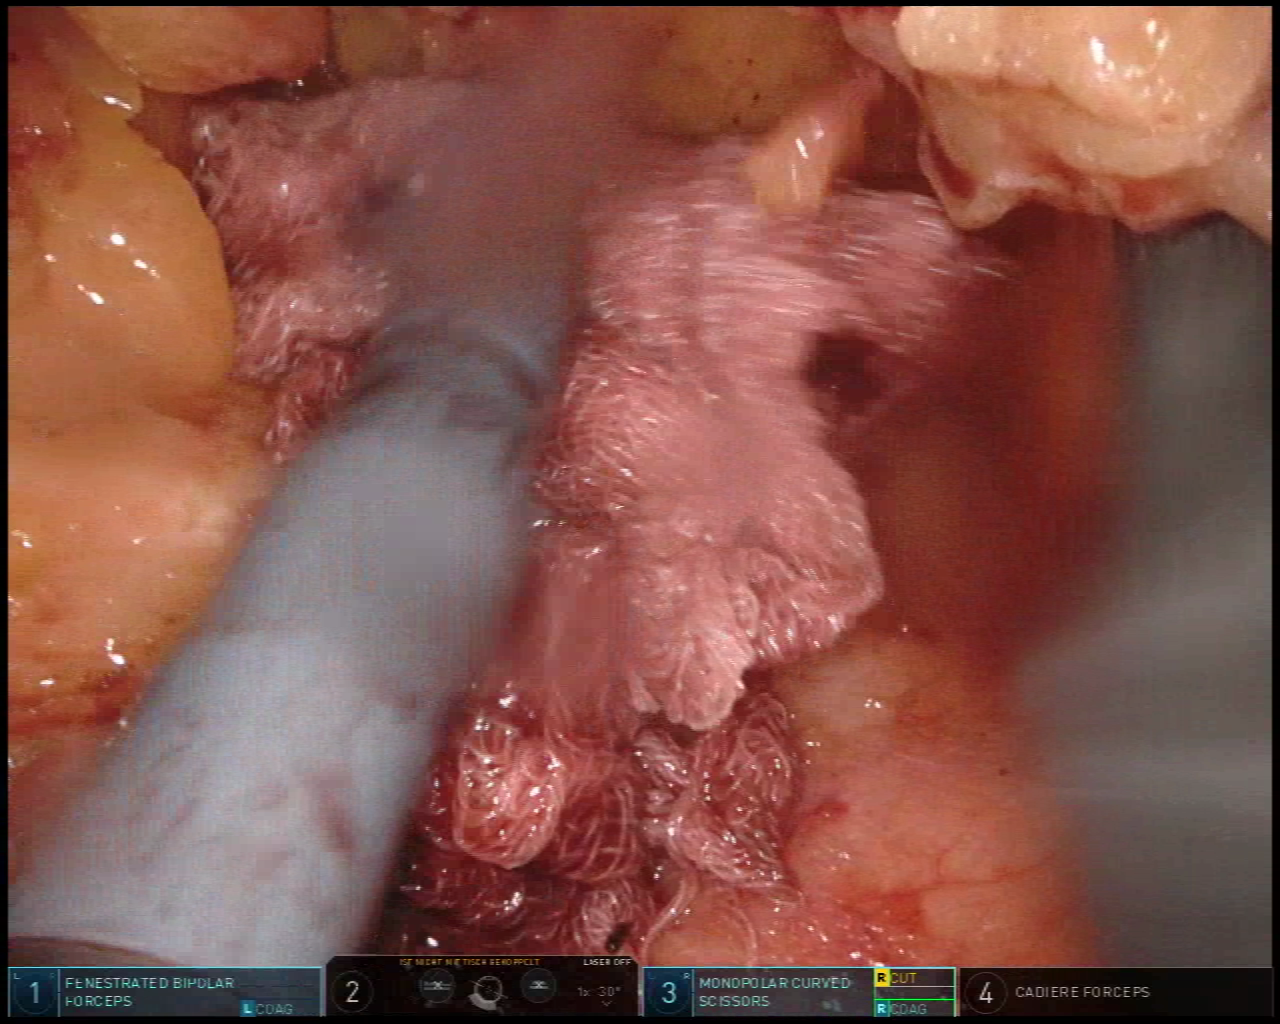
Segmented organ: pancreas
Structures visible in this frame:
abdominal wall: no
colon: no
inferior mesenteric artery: no
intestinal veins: no
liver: no
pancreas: yes
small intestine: no
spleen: no
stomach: no
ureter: no
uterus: no
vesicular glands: no